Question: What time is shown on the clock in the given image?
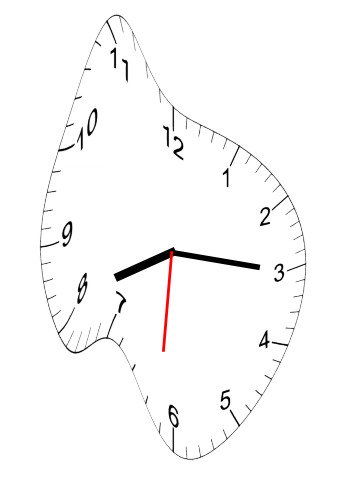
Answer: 08:15:31